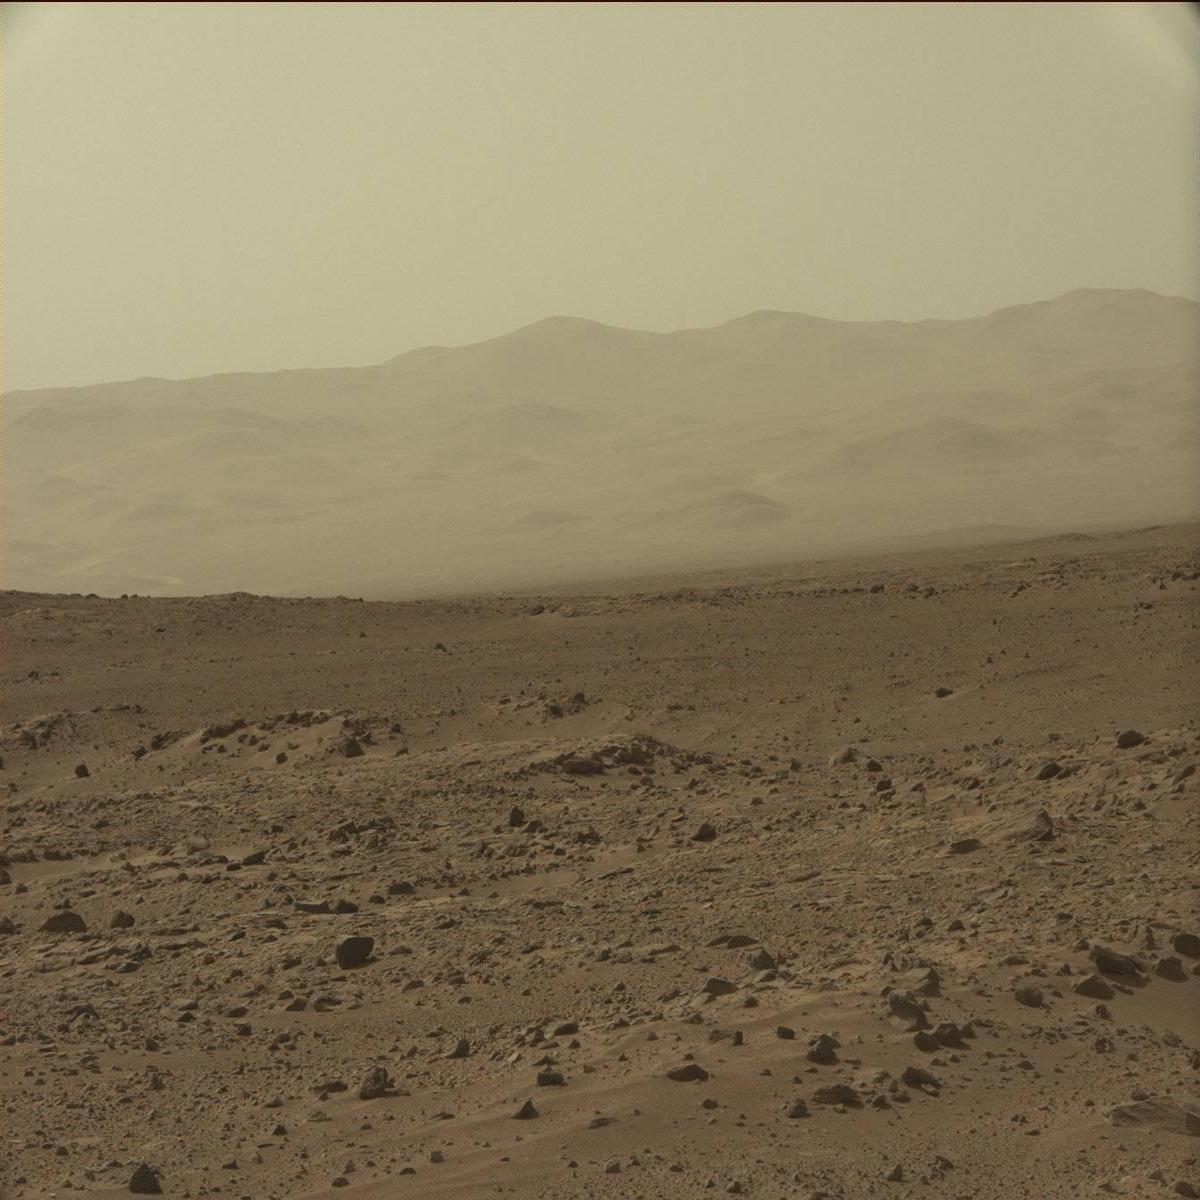
Terrain classes present: Bedrock, Ridge, Sand / Soil, Sky